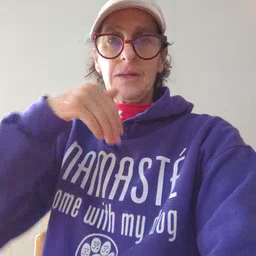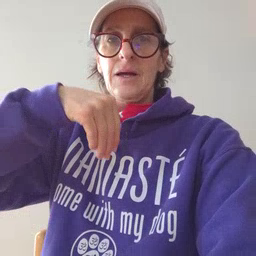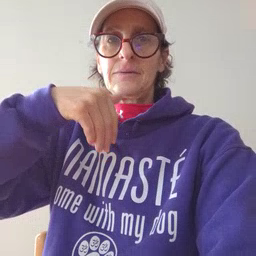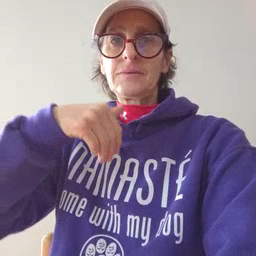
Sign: night